Brain MRI, modality: ceT1
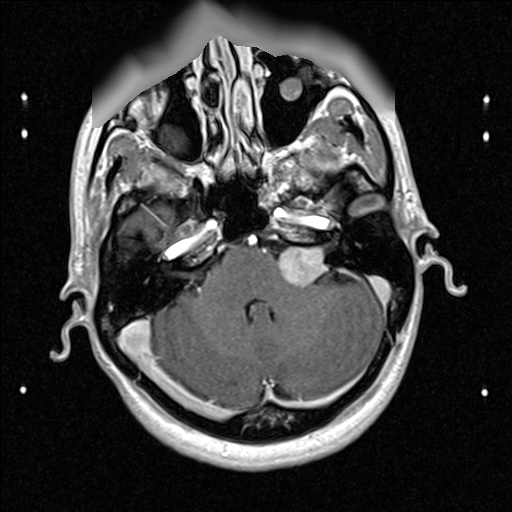